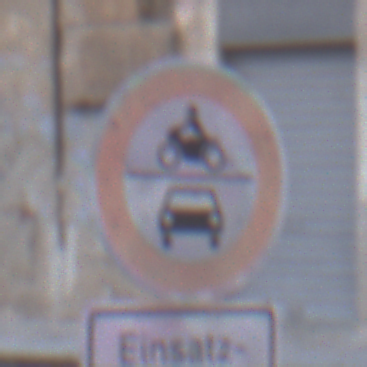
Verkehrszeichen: VerbotKraftfahrzeuge
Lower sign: BesondereFahrzeugeUndTransportgueter3
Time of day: MorningAfternoon
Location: Outdoor (Urban)
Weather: PartlyCloudy
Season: NotSpecified
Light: Natural